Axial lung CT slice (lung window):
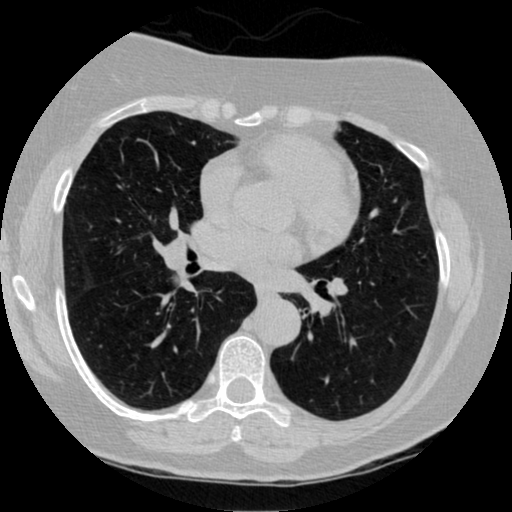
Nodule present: no